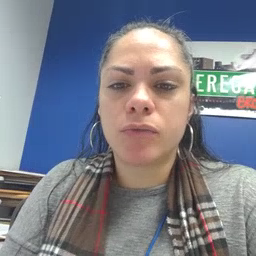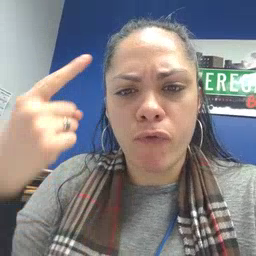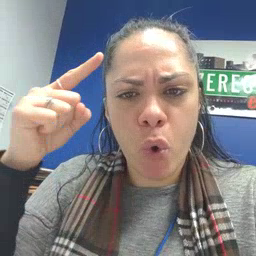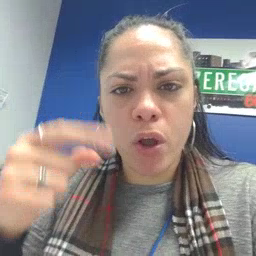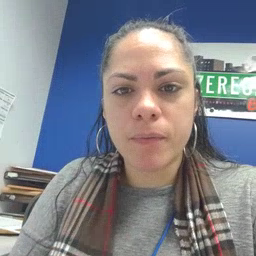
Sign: for